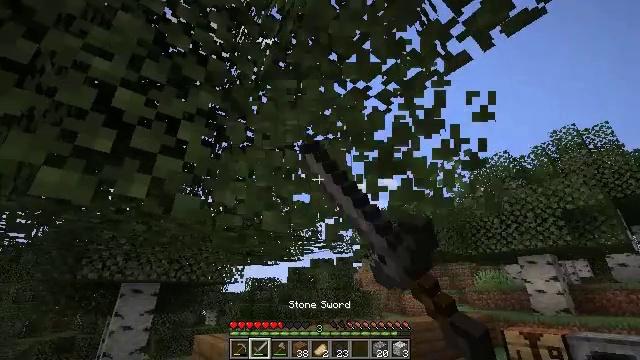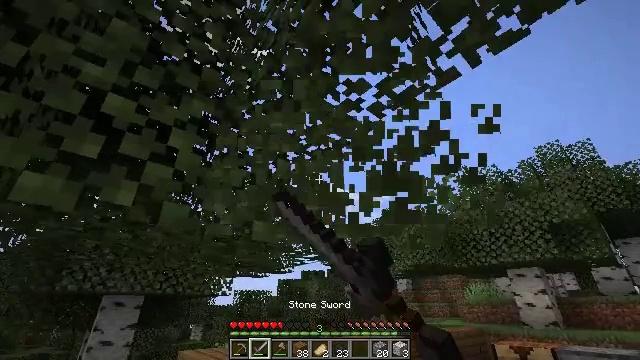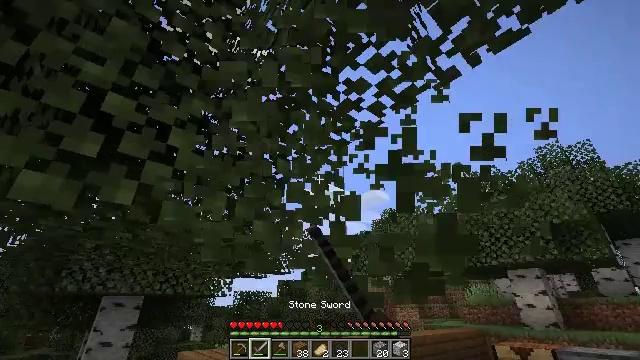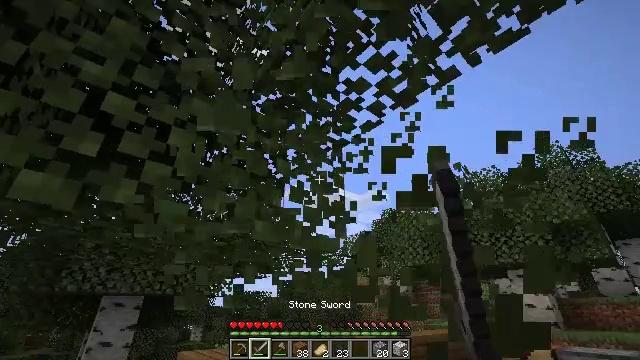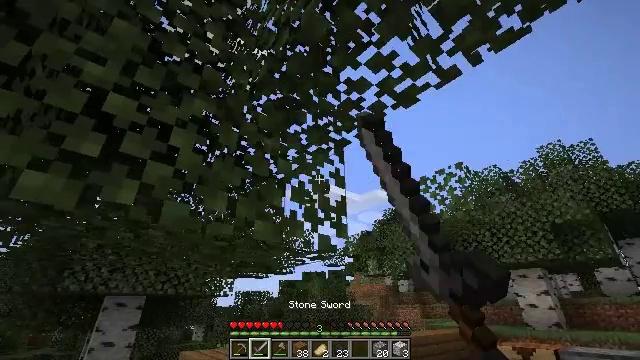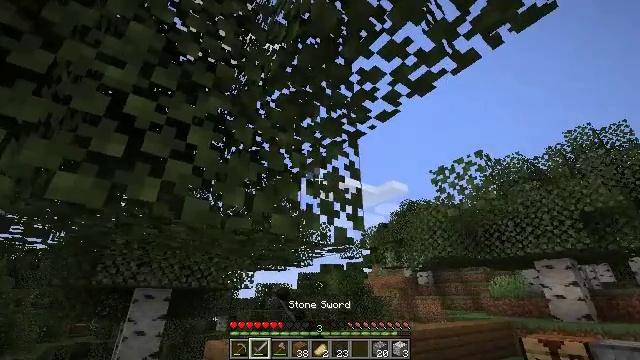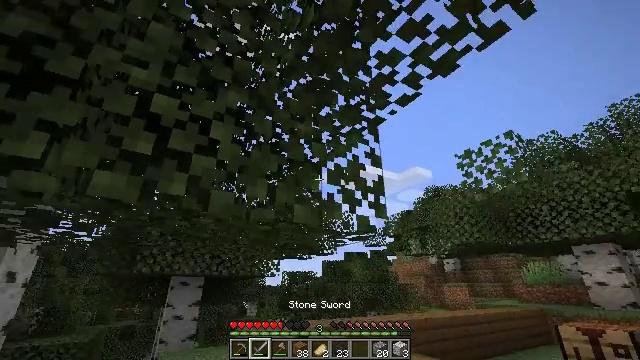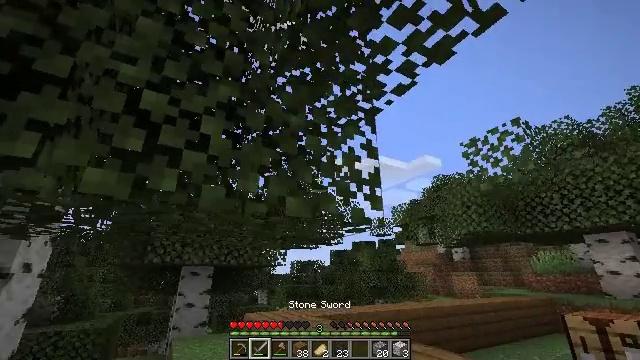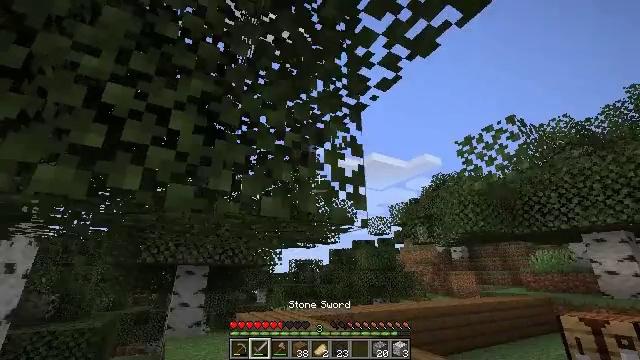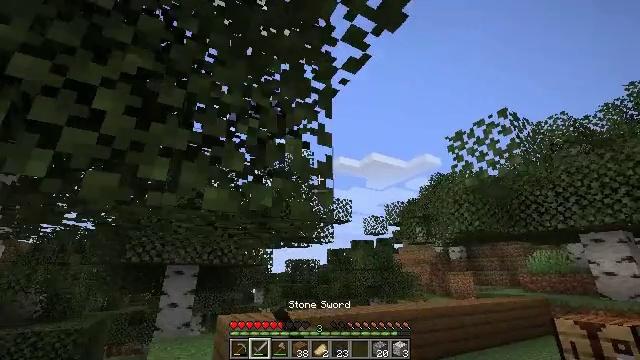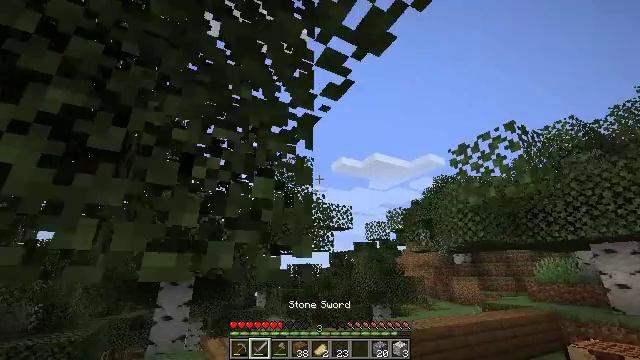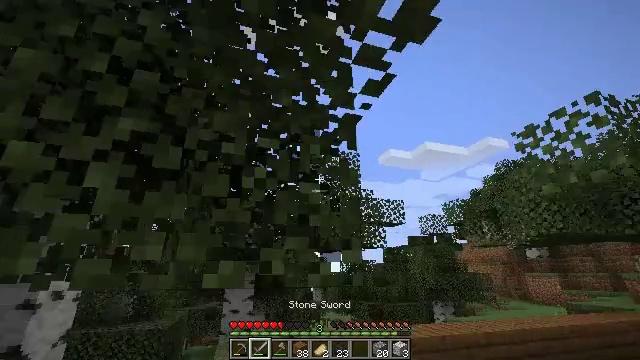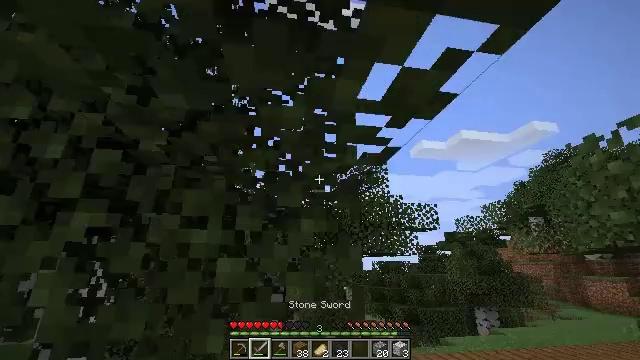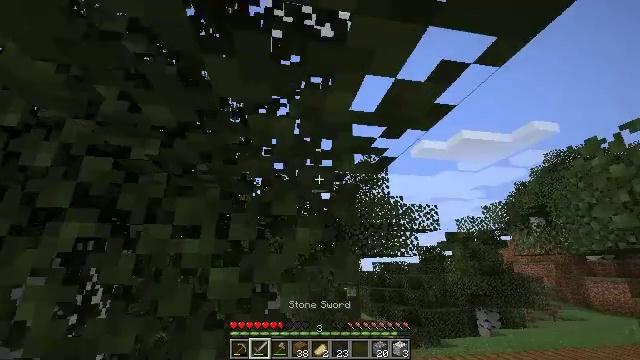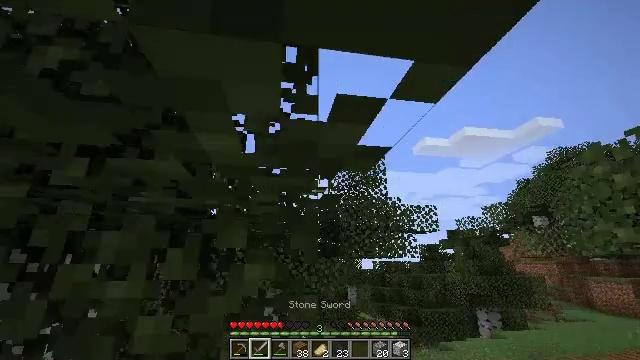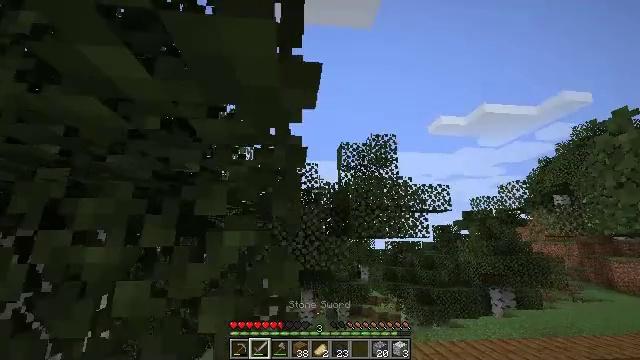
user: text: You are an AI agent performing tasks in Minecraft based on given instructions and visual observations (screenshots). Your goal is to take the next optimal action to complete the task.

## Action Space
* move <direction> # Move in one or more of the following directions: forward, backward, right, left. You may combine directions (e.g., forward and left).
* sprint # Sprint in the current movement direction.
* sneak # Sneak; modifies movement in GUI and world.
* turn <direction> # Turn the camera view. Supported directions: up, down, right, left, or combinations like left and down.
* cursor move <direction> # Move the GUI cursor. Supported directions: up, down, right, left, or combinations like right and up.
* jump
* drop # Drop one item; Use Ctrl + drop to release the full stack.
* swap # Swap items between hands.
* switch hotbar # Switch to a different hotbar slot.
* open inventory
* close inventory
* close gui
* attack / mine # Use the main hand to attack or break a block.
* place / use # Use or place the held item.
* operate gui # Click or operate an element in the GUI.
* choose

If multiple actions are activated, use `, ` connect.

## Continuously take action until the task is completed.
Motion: motion action
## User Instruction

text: Harvest birch leaves for decorations.
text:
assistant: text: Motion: turn right and up, attack / mine
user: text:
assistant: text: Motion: attack / mine
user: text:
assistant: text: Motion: attack / mine
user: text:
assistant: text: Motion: attack / mine
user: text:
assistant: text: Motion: turn left and down, attack / mine
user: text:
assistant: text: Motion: move right, turn left and down
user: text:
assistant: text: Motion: move forward and move right, turn left and down
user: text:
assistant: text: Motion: move forward and move right, attack / mine
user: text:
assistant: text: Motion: move forward and move right, attack / mine
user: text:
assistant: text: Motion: move forward and move right, attack / mine, jump
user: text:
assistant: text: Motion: move forward and move right, turn left, attack / mine, jump
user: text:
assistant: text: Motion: move forward and move right, turn left and down, jump
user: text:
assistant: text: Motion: move forward and move right, jump
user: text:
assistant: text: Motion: move forward and move right, jump
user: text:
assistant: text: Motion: move forward and move right, turn left and down
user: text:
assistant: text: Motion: move forward and move right, turn left and down
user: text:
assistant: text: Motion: move forward and move right, turn left and down
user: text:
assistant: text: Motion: move forward and move right, turn left
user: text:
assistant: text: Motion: move forward and move right
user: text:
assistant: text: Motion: move forward and move right
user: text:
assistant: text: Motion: move forward and move right
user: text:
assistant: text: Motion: move right, turn down
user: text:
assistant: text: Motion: turn left and down
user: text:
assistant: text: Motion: move forward, turn left
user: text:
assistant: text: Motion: move forward, turn left
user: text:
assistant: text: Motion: move forward, turn left and up
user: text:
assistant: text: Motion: move forward, turn left and up
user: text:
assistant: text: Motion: move forward, attack / mine
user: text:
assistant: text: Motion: attack / mine
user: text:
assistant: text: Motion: turn left and up, attack / mine